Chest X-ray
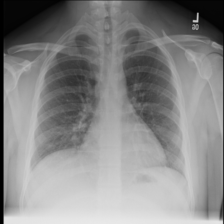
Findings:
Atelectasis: negative
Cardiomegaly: negative
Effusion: negative
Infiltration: negative
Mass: negative
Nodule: negative
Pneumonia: negative
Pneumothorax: negative
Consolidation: negative
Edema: negative
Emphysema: negative
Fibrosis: negative
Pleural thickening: negative
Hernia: negative